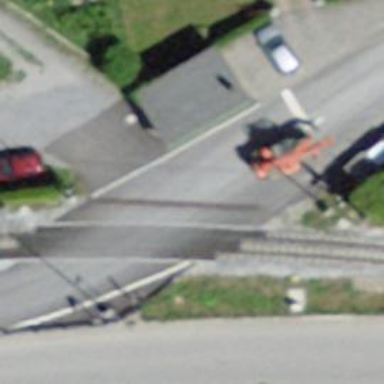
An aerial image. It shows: Level crossing along the railway.